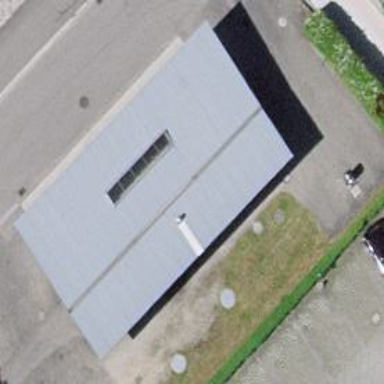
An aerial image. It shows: Fuel station.